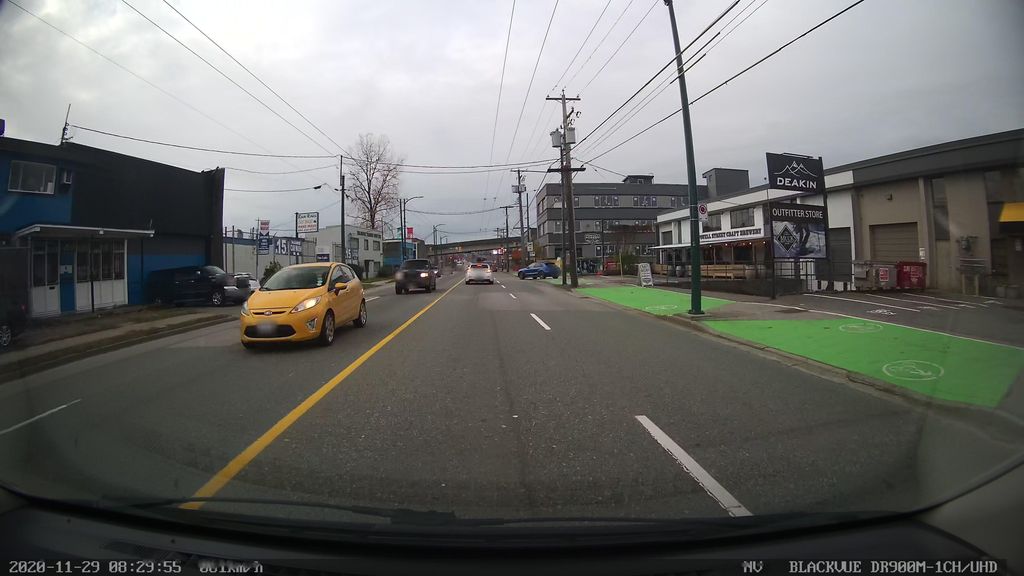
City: vancouver